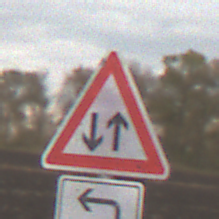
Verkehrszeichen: Gegenverkehr
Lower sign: RichtungsangabeDurchPfeile2
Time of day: MorningAfternoon
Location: Outdoor (Nature)
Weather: Overcast
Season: NotSpecified
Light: Natural